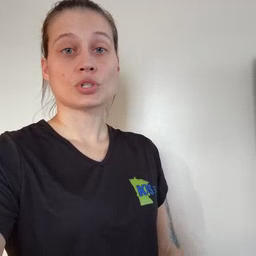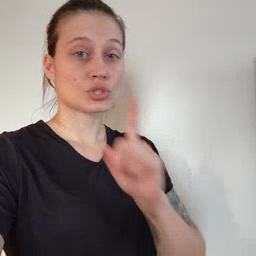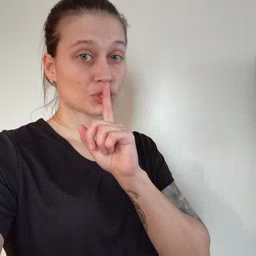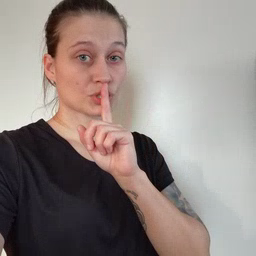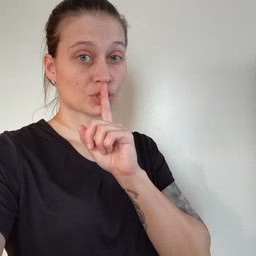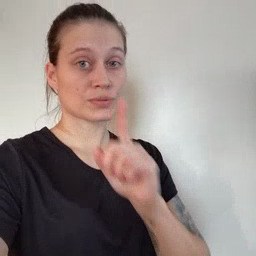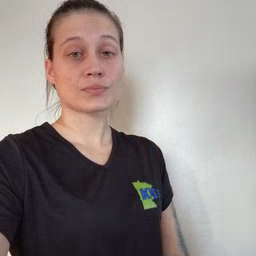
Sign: shhh